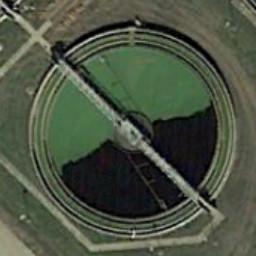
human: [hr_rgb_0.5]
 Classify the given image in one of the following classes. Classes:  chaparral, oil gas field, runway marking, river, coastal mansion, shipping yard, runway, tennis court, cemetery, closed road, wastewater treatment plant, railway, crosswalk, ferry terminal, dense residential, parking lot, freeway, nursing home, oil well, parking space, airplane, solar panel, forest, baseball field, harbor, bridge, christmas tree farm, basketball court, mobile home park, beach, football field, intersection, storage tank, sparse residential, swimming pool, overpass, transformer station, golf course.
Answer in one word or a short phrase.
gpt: wastewater treatment plant